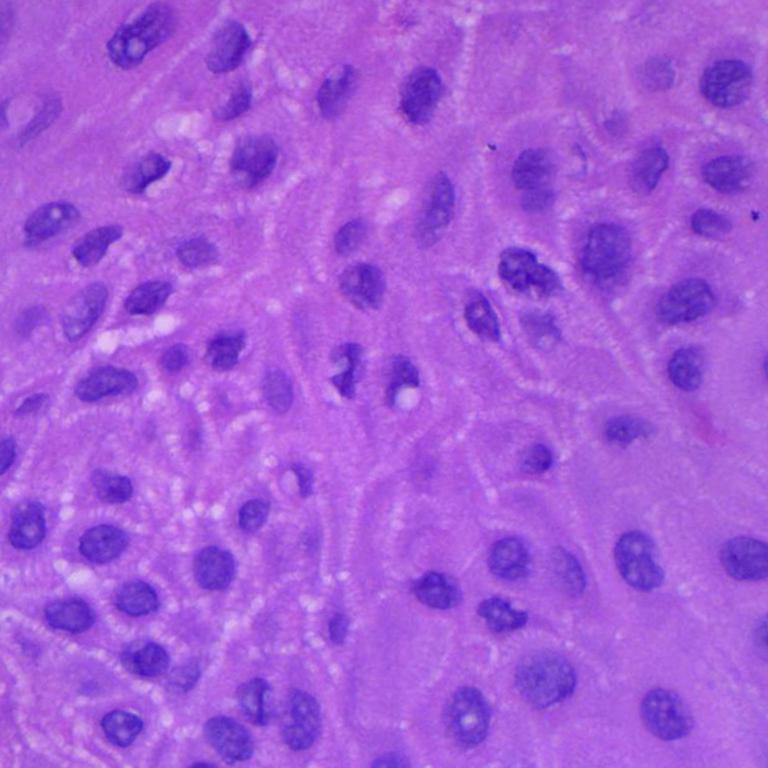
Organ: lung
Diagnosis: squamous carcinomas